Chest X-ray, PA view. Patient: 42 years old, sex F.
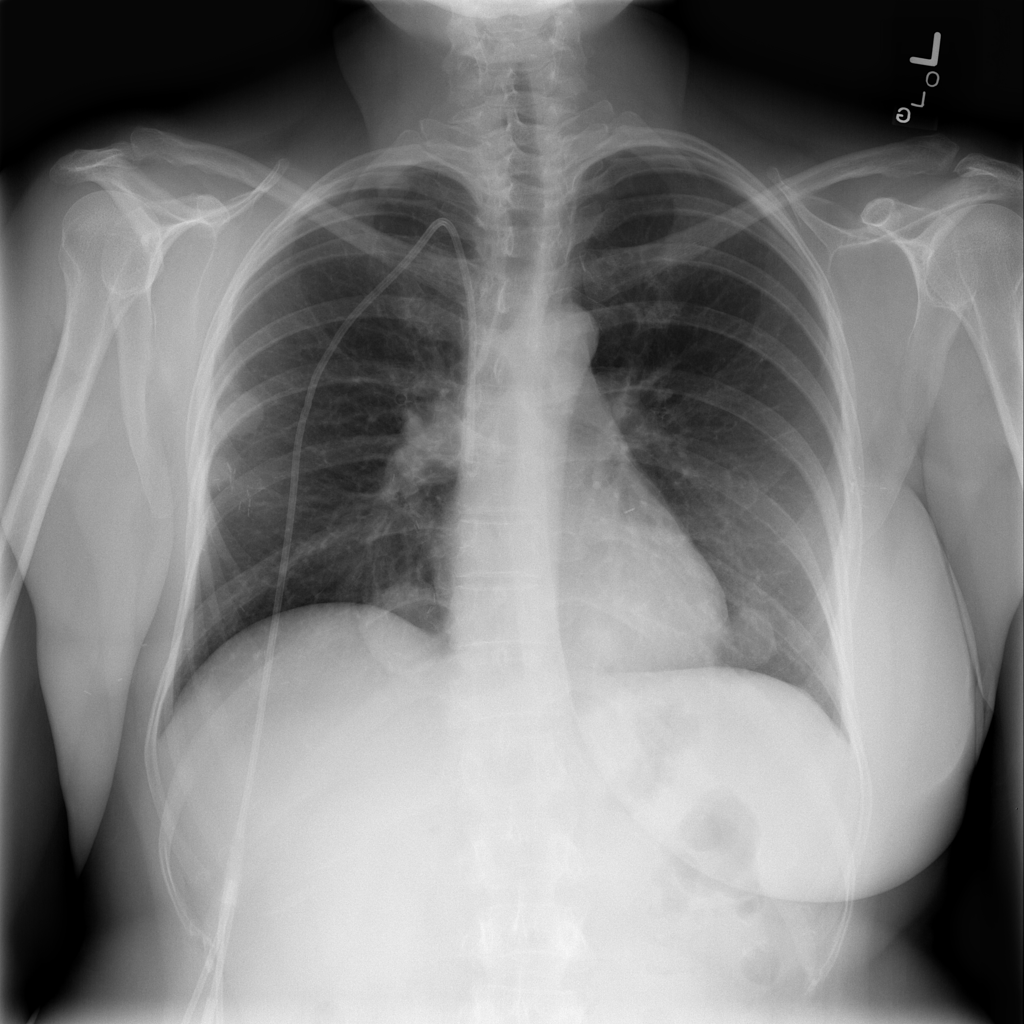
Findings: Nodule